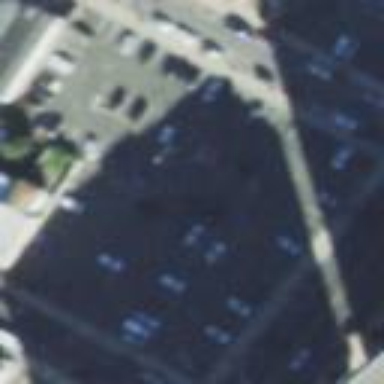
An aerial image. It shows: Parking area.